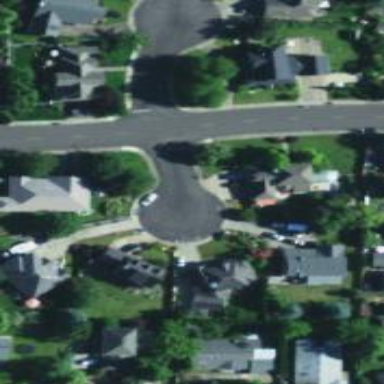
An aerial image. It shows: Turning circle on the road.